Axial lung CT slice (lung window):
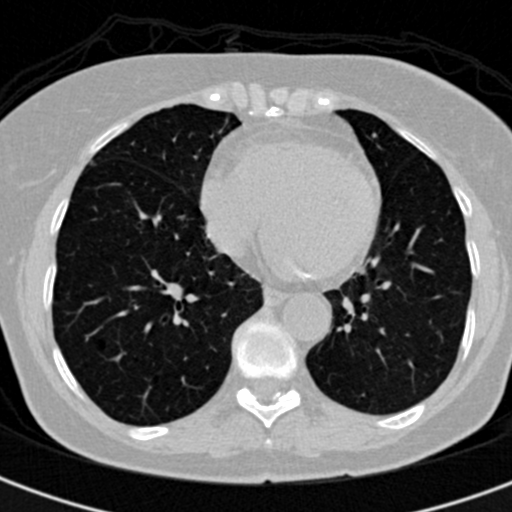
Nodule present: no